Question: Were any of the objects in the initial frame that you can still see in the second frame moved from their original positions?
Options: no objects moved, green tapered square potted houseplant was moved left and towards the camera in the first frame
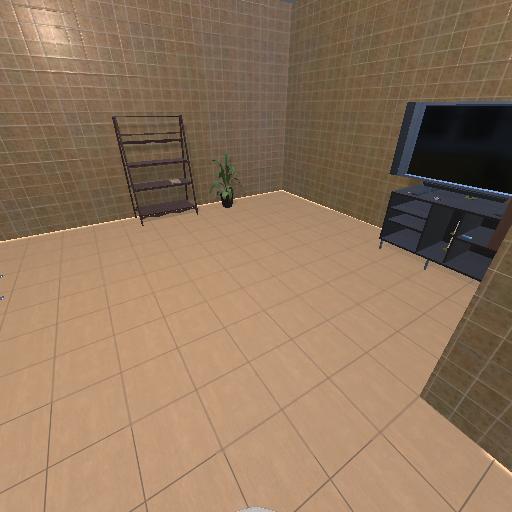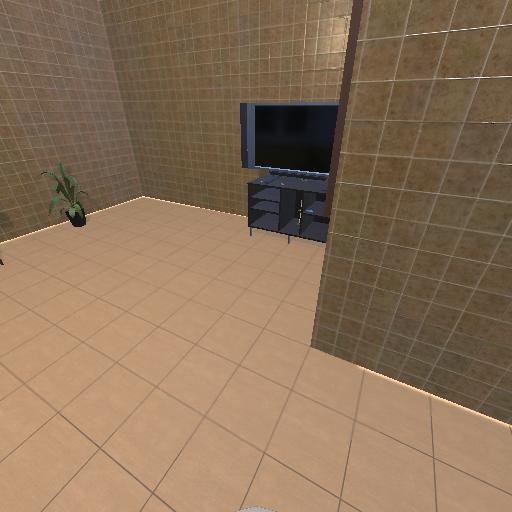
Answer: no objects moved